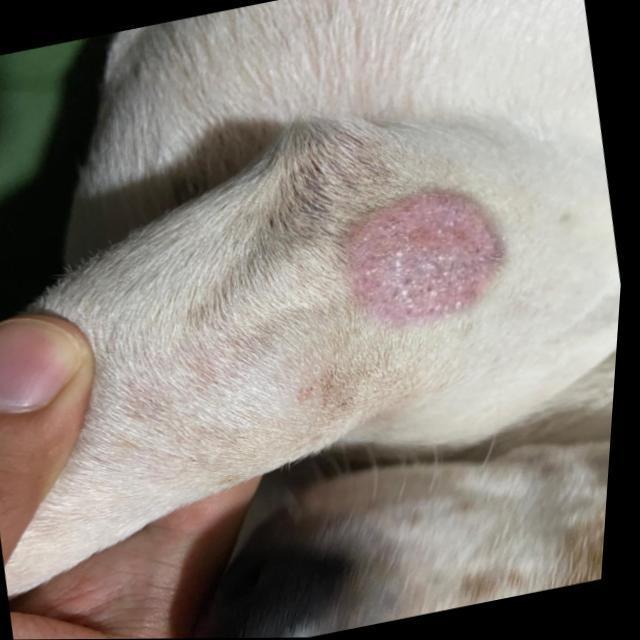
Canine ringworm (Dermatophytosis) — fungal infection caused by Microsporum or Trichophyton. Presents with circular alopecia, scaling, crusting, and broken hairs.